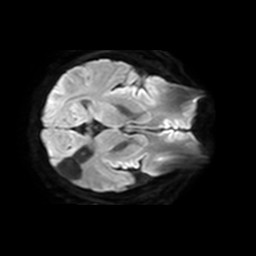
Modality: TRACE
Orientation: axial
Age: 56
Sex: female
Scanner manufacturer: philips
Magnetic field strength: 3 T
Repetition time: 3.334 s
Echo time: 0.076 s